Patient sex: M
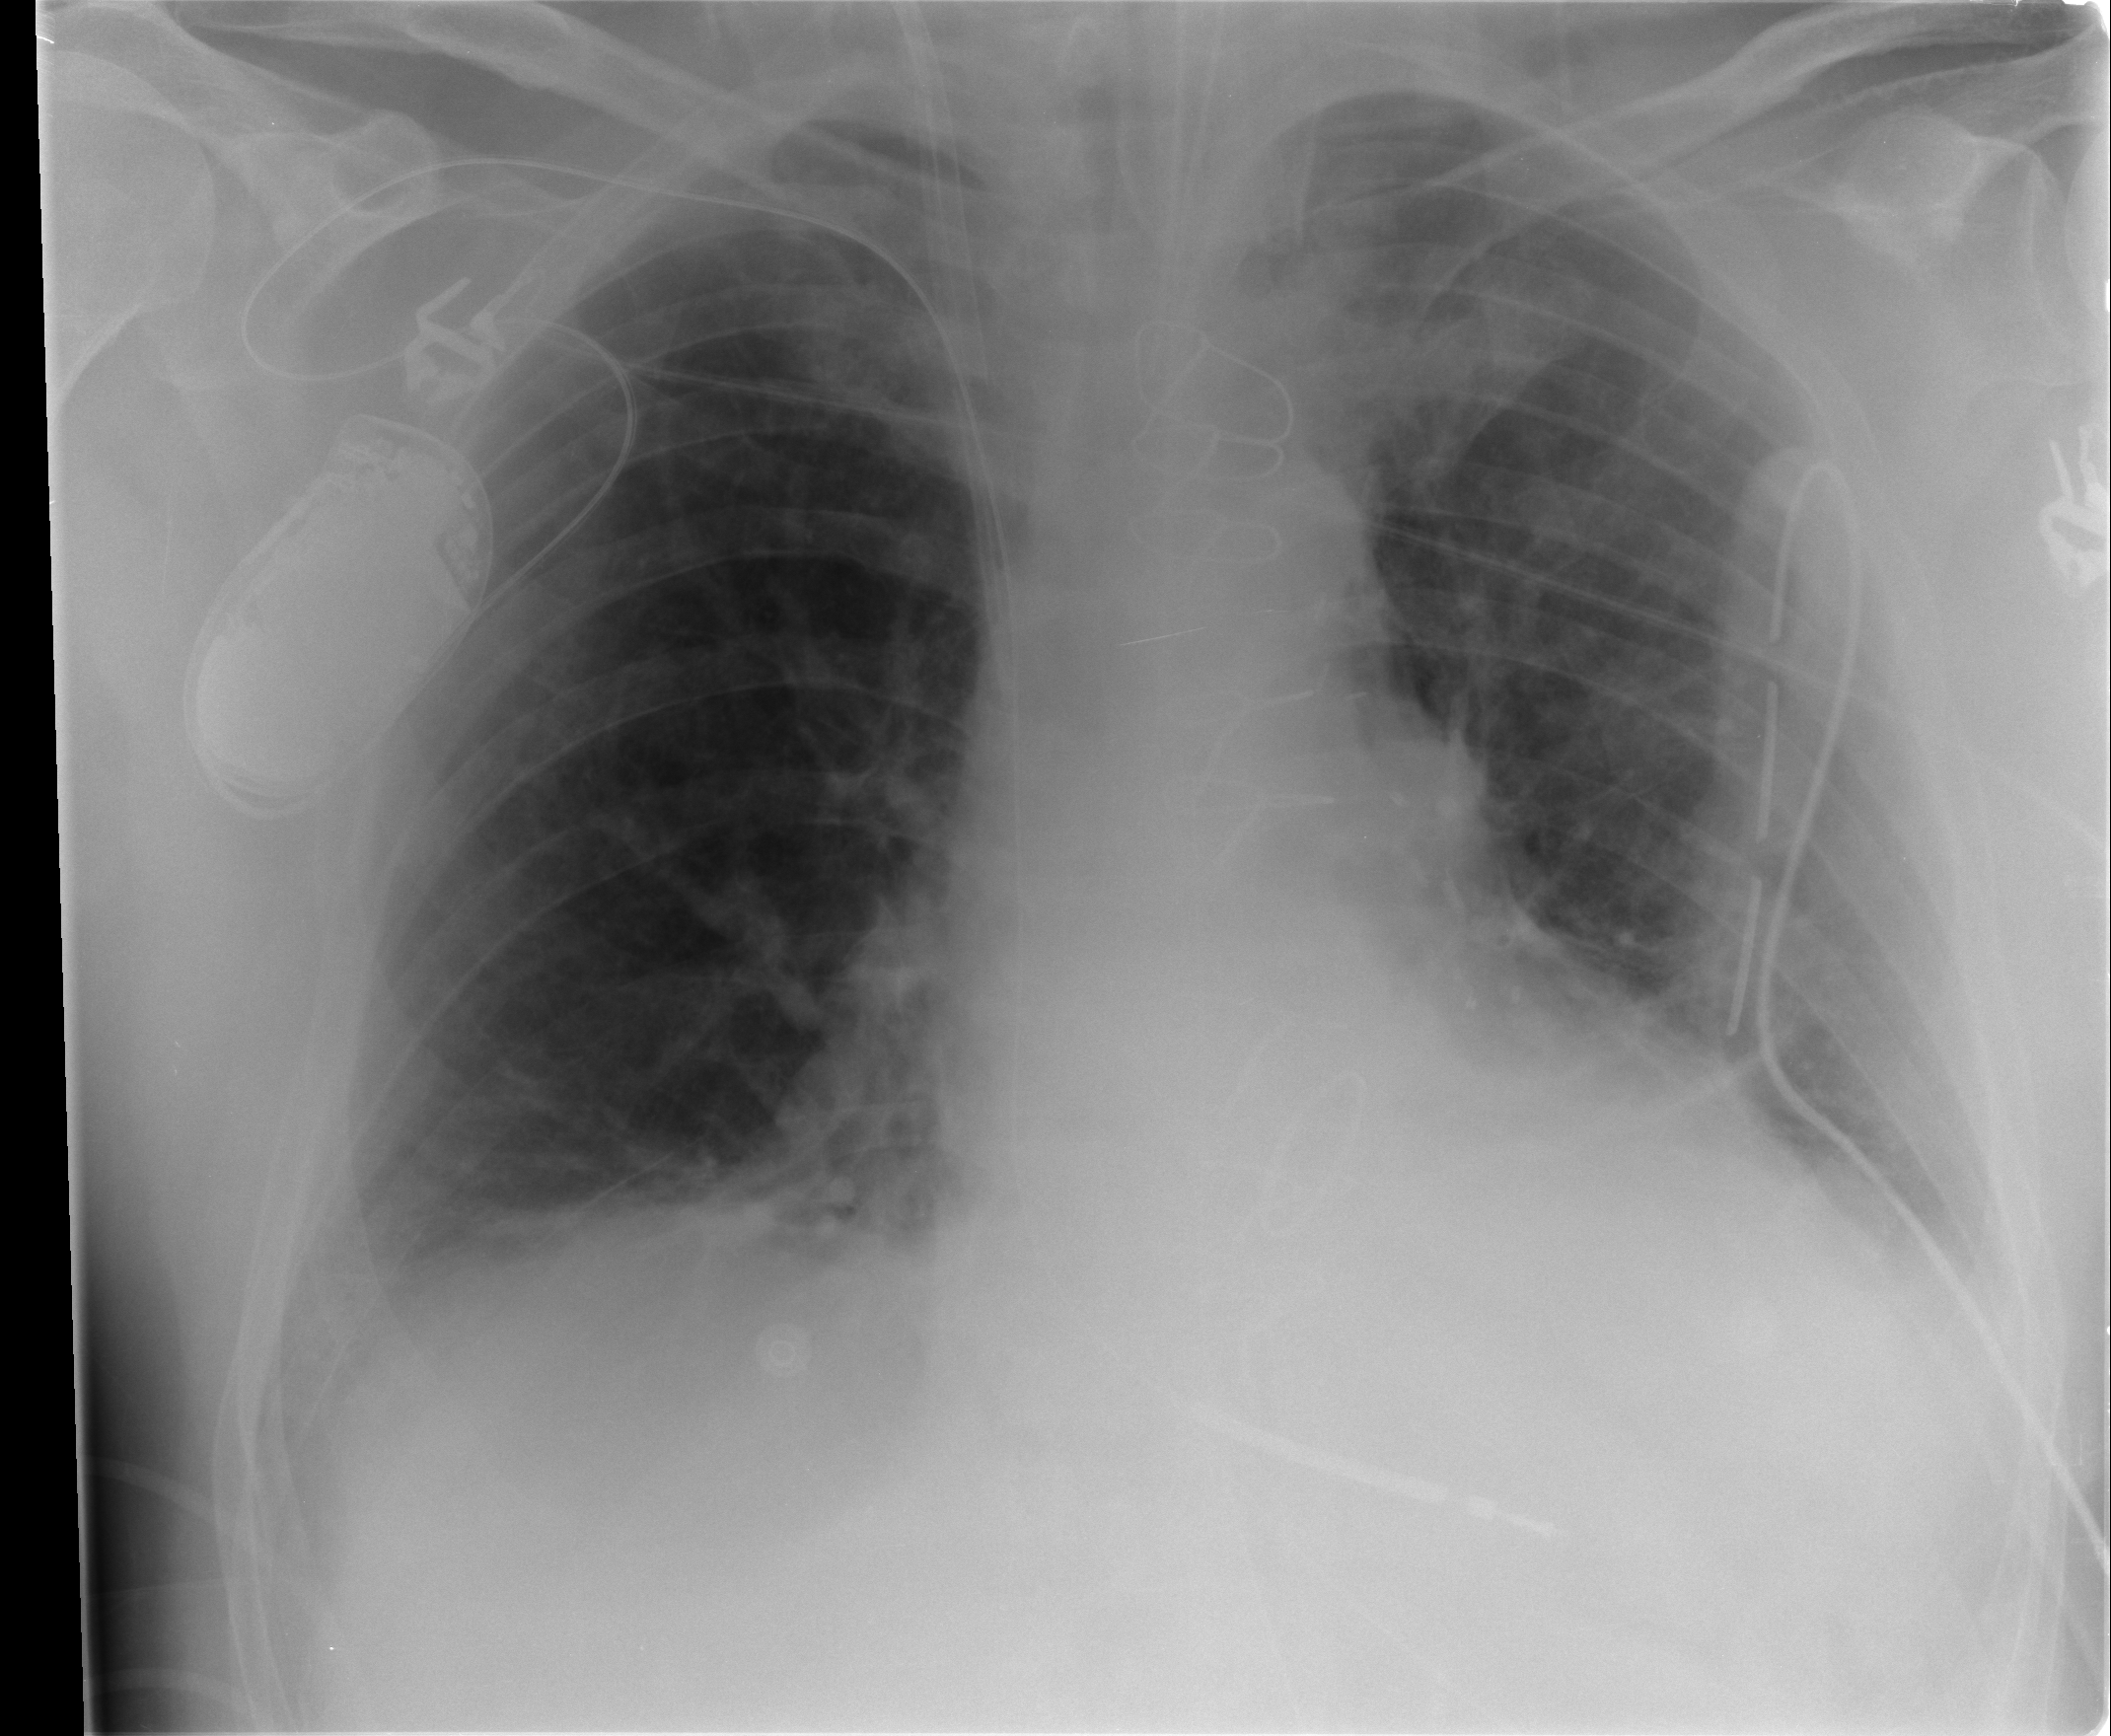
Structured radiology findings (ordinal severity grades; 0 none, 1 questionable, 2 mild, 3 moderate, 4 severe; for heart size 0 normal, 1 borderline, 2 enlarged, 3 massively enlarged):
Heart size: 2
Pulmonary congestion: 0
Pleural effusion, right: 2
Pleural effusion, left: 2
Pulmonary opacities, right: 0
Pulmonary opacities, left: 0
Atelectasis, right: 2
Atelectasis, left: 2